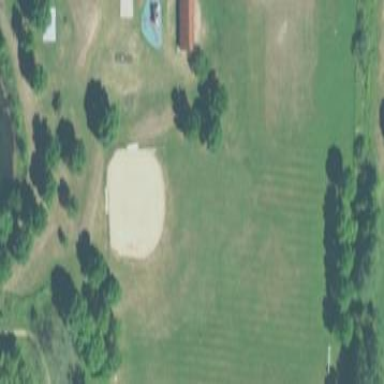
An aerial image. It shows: Baseball pitch for leisure land activities.